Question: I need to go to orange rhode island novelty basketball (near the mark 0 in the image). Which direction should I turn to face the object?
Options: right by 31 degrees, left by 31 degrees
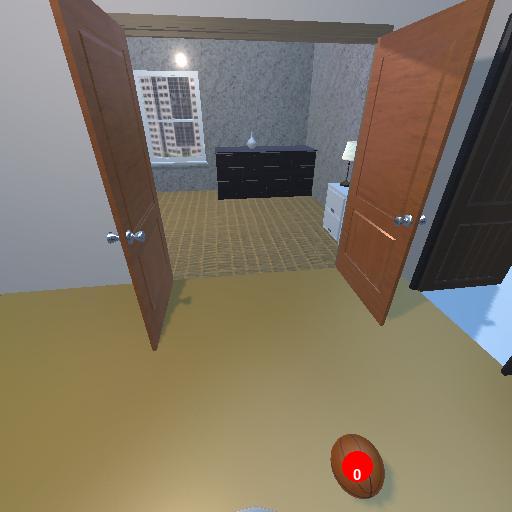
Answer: right by 31 degrees